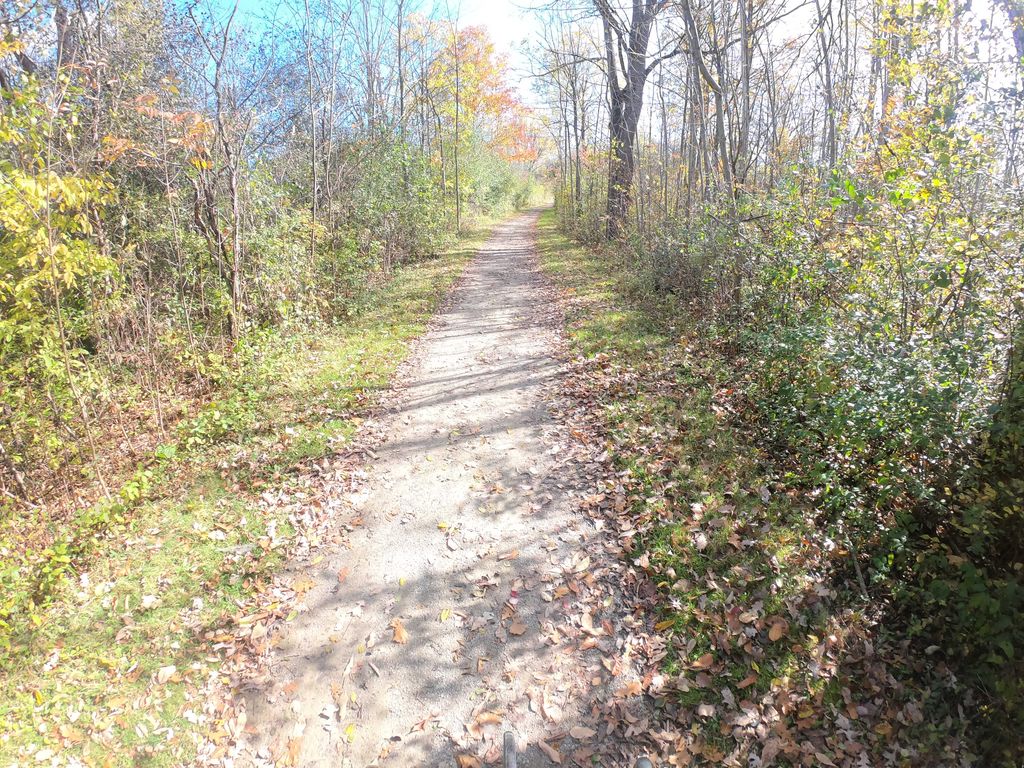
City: kitchener-waterloo